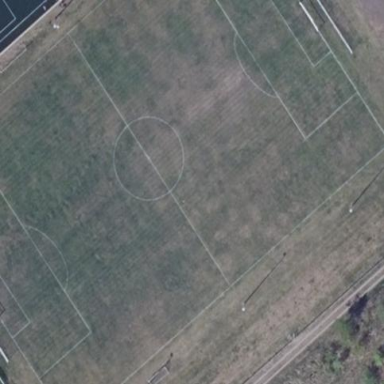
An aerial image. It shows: Soccer pitch for leisure land activities.